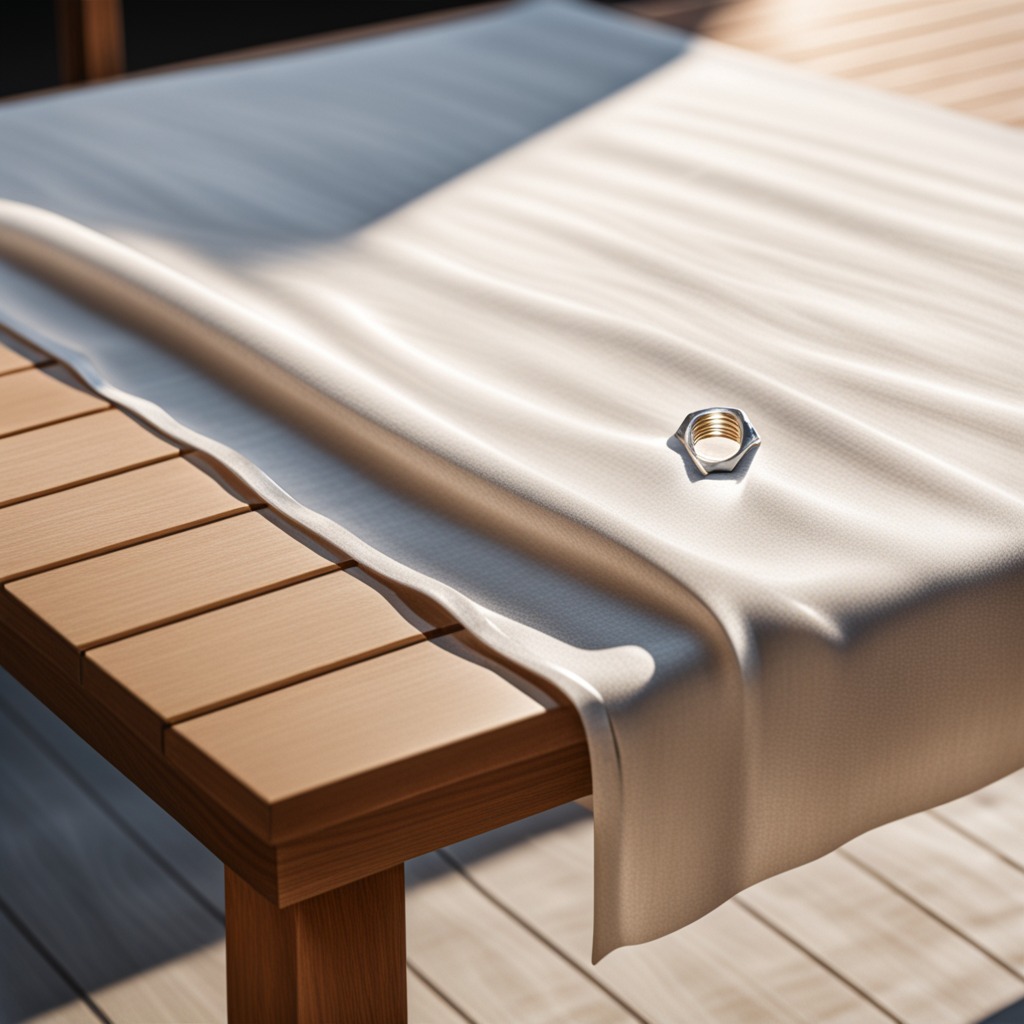
A metal nut is lying on the wooden table in an outdoor workshop during daytime bright natural light soft shadows worn but beneath the cloth.